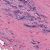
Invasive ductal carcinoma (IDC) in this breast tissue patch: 1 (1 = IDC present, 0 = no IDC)